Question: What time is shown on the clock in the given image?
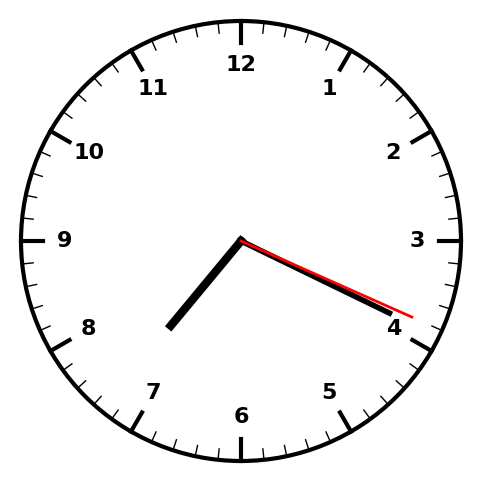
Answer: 07:19:19